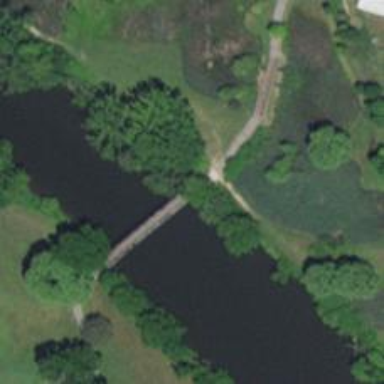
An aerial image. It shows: Bridge for cycleway.